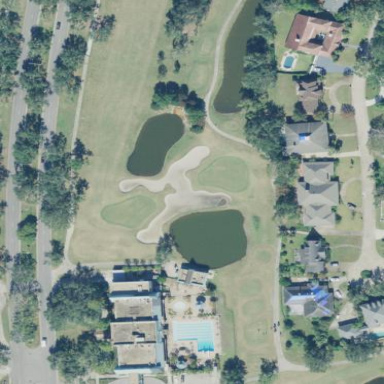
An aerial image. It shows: Sand bunker on golf course.